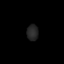
Tissue: prostate
Cell type: T cells
Senescence score: 0.2343
Nuclear area (px): 175
Mean DAPI intensity: 38